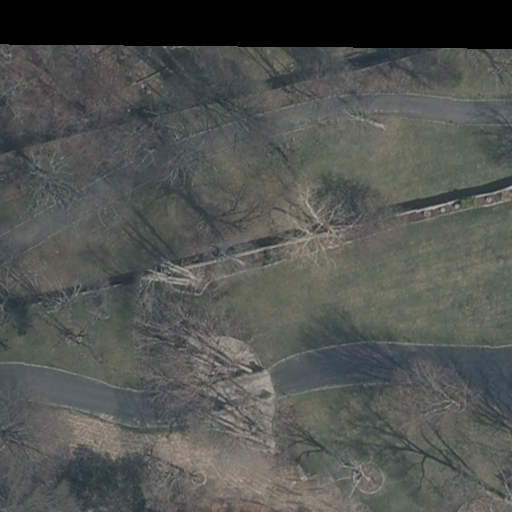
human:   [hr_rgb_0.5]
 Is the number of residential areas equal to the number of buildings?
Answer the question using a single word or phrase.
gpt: yes

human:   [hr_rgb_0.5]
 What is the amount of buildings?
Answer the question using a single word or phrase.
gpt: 1

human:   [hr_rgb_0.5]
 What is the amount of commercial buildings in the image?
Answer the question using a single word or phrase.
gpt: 0

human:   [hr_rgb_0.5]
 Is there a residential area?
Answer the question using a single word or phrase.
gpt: yes

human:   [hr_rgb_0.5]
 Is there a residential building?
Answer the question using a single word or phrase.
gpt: yes

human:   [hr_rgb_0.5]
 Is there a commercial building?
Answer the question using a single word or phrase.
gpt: no

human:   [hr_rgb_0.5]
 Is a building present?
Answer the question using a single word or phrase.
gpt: yes

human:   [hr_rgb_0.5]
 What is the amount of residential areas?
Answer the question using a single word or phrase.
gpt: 1

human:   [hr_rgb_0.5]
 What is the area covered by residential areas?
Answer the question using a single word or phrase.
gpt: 10595m2

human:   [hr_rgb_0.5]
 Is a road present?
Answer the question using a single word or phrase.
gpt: yes

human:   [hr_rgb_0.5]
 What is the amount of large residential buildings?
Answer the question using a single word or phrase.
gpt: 0

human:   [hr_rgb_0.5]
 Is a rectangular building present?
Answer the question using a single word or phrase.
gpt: no

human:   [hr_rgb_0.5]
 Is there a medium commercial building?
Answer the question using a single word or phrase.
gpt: no

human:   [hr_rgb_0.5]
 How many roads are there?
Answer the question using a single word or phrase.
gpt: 1

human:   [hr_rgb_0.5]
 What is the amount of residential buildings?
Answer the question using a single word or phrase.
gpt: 1

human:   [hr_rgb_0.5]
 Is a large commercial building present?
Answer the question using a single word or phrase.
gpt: no

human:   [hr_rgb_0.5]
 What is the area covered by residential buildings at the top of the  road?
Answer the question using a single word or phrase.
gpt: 122m2

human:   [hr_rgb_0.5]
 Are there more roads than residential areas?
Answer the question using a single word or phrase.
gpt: no

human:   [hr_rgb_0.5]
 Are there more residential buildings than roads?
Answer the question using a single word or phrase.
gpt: no

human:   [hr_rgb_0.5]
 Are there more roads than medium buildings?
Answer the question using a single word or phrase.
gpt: no

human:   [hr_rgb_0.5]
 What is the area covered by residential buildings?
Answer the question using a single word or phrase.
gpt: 122m2

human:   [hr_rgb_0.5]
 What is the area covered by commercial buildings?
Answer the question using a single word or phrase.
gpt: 0m2

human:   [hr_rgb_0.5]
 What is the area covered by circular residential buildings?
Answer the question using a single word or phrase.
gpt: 0m2

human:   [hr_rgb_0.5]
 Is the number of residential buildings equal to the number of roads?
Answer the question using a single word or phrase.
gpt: yes

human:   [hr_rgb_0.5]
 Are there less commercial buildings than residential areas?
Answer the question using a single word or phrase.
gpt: yes

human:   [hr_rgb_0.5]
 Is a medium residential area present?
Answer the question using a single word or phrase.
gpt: no

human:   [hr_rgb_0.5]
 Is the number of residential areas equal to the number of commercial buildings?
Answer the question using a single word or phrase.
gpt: no

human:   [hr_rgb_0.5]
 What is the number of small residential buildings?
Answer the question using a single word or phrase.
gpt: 0

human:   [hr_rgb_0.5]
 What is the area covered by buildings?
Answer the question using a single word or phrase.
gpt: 122m2

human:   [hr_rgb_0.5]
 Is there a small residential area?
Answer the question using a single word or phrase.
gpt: no

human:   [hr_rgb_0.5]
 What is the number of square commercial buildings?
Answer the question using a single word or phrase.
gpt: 0

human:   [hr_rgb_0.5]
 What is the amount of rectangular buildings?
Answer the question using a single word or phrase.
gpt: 0

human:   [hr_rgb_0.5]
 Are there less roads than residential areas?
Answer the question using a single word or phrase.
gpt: no

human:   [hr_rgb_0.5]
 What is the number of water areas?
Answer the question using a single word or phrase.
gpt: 0

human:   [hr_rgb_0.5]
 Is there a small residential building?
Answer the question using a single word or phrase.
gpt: no

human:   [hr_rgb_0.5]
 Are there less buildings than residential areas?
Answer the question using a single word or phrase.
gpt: no

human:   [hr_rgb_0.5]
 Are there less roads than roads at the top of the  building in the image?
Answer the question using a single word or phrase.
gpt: no

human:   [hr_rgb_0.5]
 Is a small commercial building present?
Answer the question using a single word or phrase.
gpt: no

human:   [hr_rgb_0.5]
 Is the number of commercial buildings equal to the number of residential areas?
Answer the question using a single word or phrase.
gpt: no

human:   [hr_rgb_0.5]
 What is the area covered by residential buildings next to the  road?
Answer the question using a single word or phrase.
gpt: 122m2

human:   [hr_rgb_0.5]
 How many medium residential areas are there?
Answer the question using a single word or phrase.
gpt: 0

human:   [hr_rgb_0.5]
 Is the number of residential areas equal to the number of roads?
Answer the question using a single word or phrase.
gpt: yes

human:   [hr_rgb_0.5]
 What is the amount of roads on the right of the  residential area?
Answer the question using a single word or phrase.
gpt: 1

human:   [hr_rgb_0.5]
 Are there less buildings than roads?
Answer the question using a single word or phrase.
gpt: no

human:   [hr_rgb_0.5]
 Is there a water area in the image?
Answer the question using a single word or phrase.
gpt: no

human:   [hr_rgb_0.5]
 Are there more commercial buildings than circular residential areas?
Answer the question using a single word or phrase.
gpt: no

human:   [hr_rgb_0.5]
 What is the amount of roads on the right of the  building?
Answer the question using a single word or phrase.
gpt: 0

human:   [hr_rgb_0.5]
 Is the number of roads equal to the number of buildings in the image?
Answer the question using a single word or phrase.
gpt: yes

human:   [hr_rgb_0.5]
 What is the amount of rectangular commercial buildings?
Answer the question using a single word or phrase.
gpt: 0

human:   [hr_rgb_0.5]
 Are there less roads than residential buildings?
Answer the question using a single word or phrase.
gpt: no

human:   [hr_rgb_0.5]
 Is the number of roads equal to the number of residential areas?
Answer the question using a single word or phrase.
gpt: yes

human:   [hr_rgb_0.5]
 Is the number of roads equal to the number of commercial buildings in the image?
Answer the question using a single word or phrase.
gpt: no

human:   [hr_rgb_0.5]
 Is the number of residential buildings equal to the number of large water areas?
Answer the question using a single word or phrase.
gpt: no

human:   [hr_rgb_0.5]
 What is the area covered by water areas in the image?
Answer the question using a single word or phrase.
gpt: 0m2

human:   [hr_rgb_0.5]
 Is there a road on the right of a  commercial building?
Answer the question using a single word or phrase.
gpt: no

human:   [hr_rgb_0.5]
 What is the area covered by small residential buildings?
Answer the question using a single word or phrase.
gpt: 0m2

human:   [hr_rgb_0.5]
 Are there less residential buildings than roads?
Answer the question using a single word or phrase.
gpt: no

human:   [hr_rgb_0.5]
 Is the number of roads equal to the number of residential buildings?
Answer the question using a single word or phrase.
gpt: yes

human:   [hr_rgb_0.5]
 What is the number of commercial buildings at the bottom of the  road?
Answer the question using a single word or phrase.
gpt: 0

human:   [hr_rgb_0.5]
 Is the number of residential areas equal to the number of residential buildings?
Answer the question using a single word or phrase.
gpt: yes

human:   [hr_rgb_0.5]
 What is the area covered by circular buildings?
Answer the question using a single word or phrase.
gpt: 0m2

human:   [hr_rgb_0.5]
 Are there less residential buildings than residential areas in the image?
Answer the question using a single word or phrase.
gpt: no

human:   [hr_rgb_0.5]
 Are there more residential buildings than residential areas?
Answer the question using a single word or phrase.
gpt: no

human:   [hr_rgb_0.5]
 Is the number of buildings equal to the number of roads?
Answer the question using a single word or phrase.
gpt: yes